The plot shows one second of acceleration measured on a rotor kit. Classify the rotor condition as one of: normal, misalignment, unbalance, looseness.
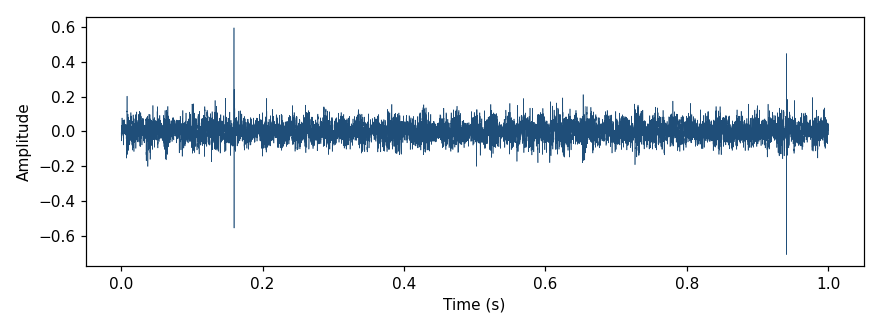
Answer: misalignment